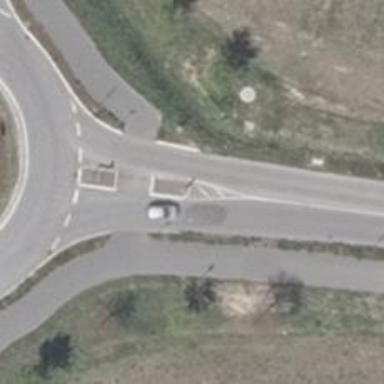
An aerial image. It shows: Traffic calming island.